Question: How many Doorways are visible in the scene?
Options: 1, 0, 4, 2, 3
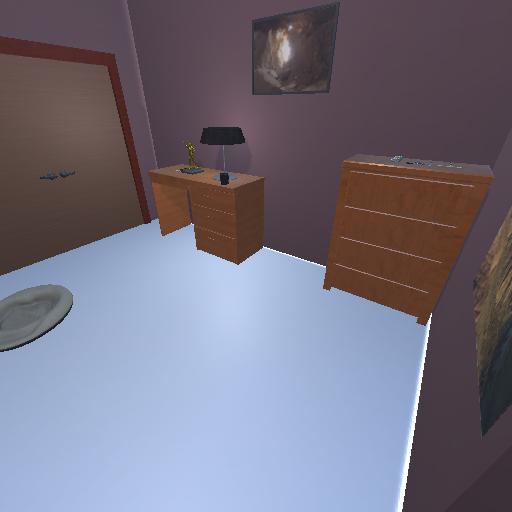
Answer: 1